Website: home-depot
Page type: billing-address
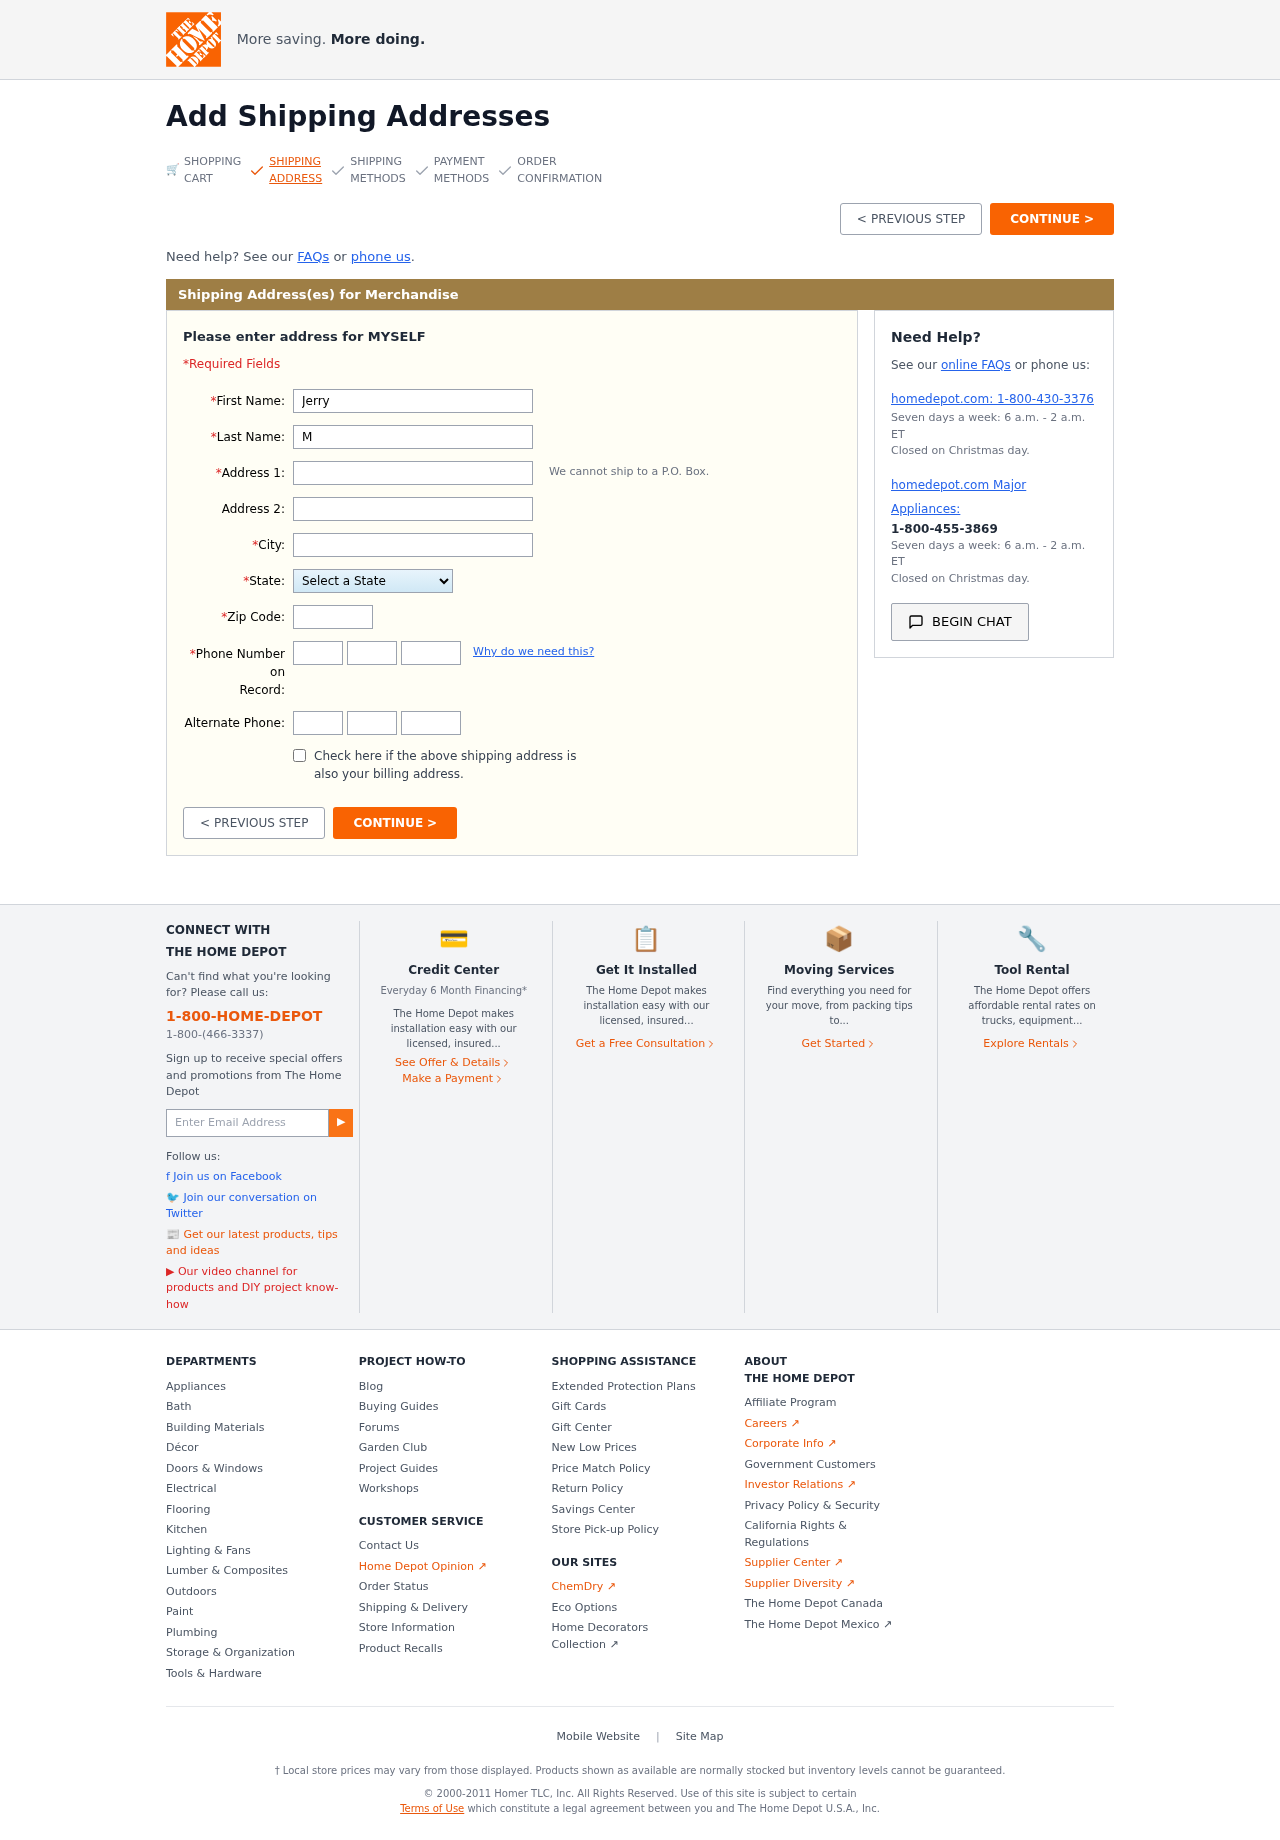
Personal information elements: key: PII_STATE
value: MH
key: PII_FIRSTNAME
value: Jerry
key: PII_LASTNAME
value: Mann
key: PII_STREET
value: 749 Kevin Radial
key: PII_CITY
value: Lake Wanda
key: PII_POSTCODE
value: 81786
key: PII_PHONE_AREA
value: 569
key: PII_PHONE_PREFIX
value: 694
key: PII_PHONE_LINE
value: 0784
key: PII_PHONE_ALT_AREA
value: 217
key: PII_PHONE_ALT_PREFIX
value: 442
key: PII_PHONE_ALT_LINE
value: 0421